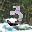
Label: 3